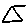
Label: triangle